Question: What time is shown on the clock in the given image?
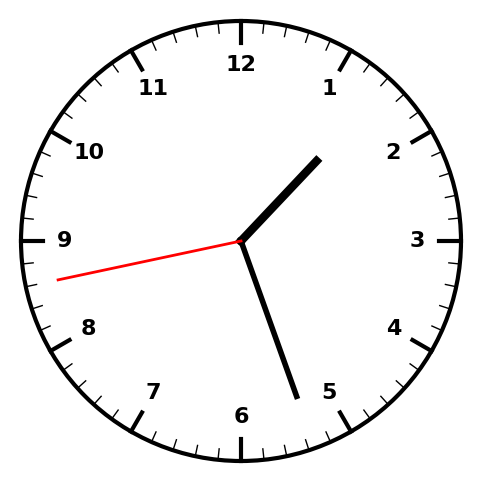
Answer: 01:26:43